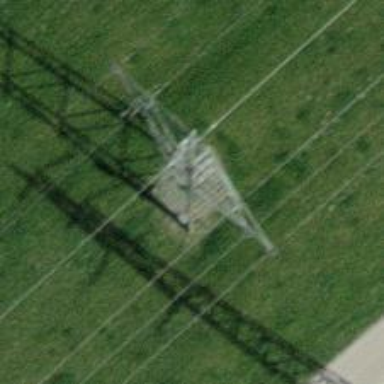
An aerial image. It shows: Lattice structure tower used for power distribution.